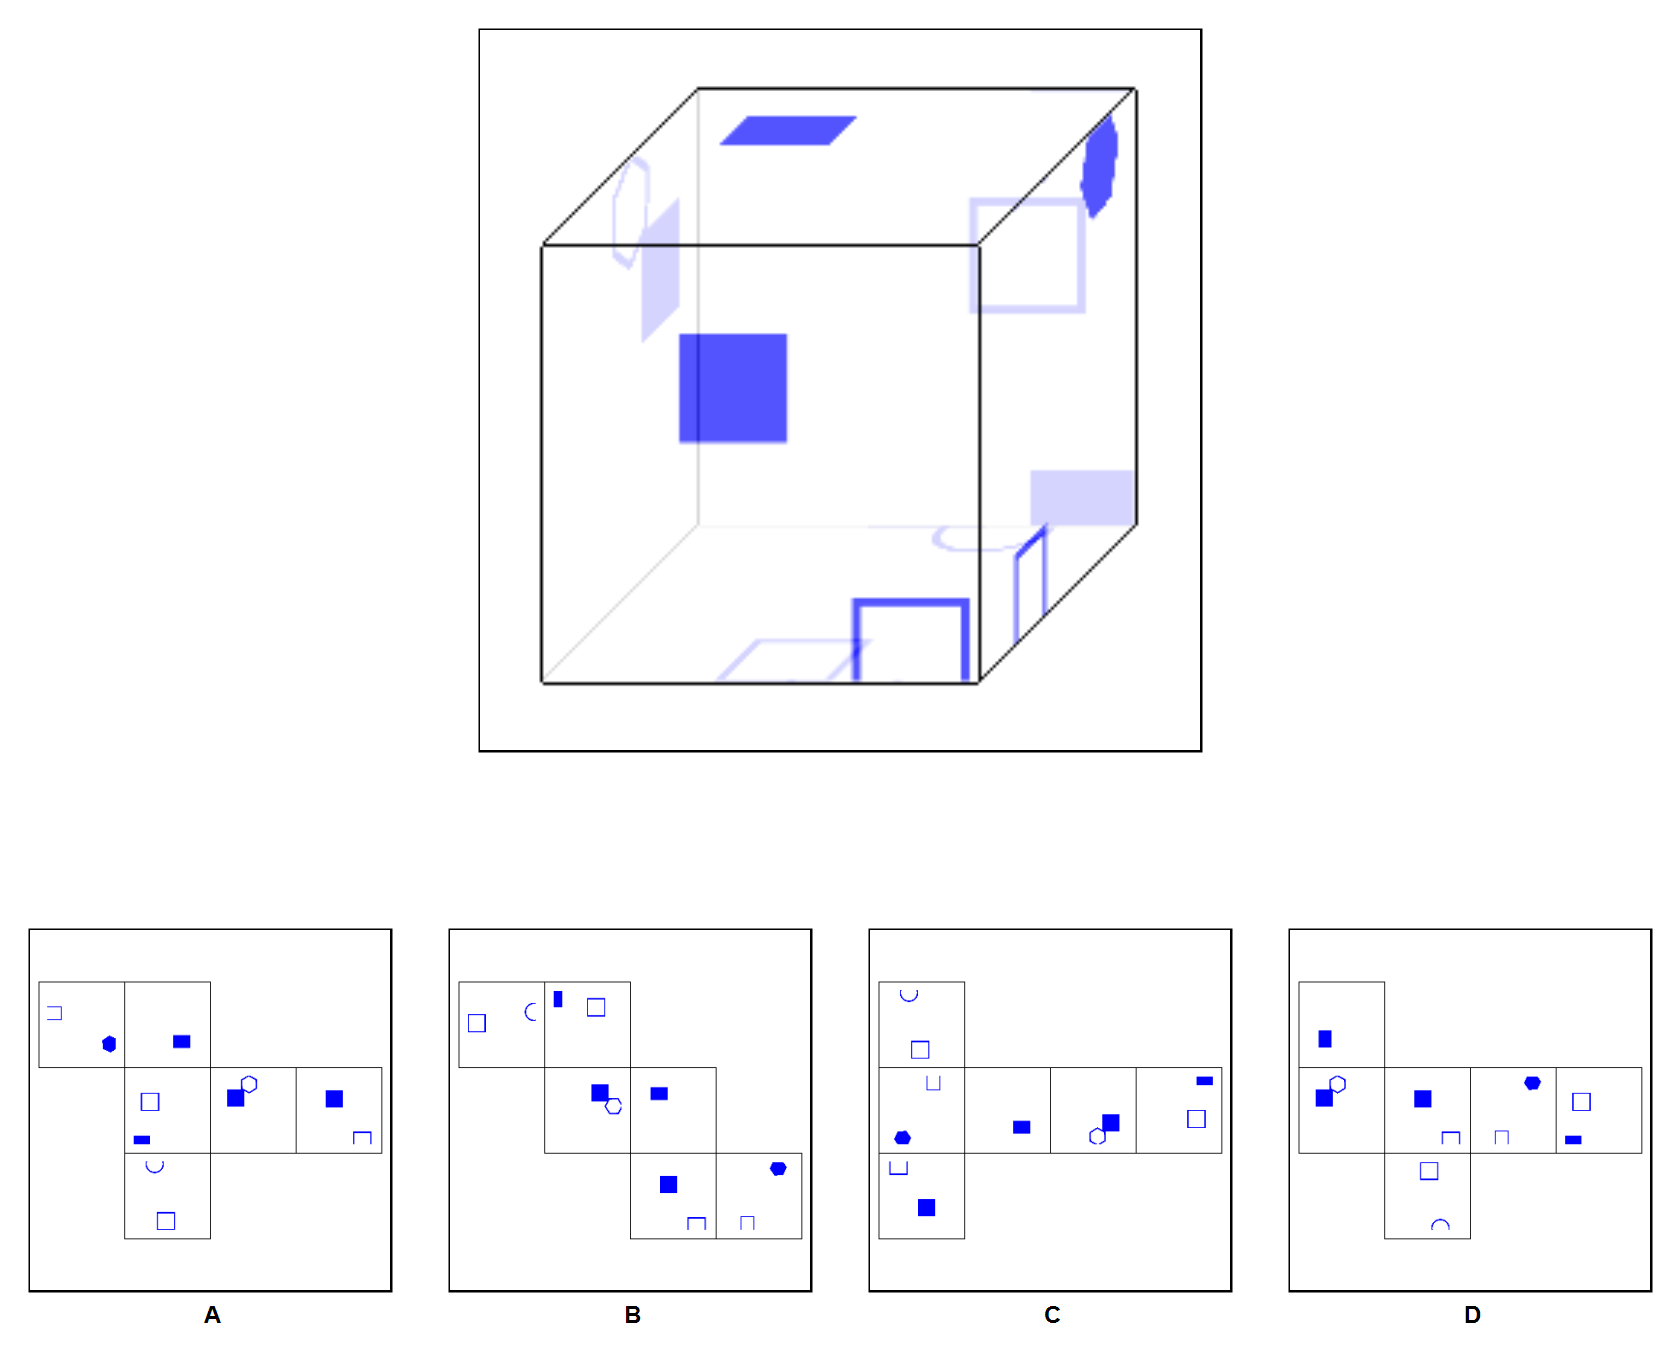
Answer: C